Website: apple
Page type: account-selection
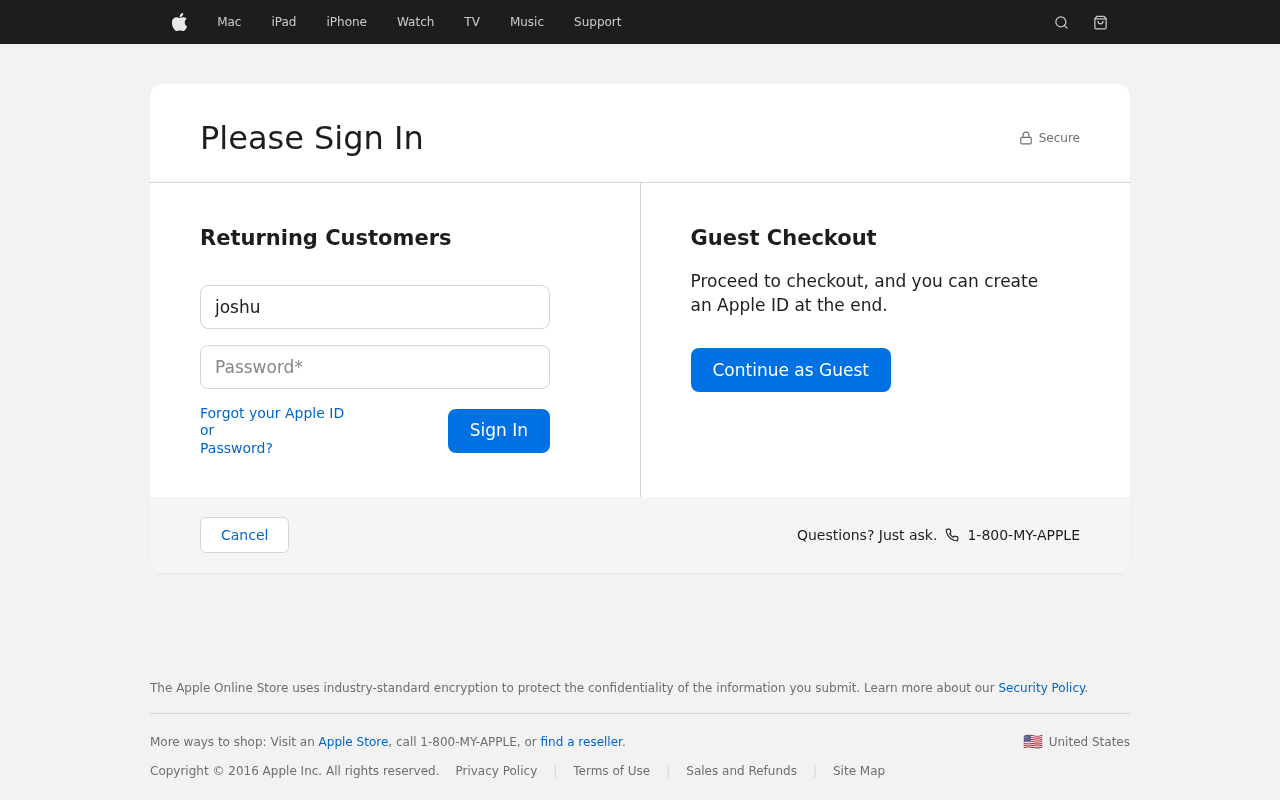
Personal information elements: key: PII_LOGIN_USERNAME
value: joshuadean19